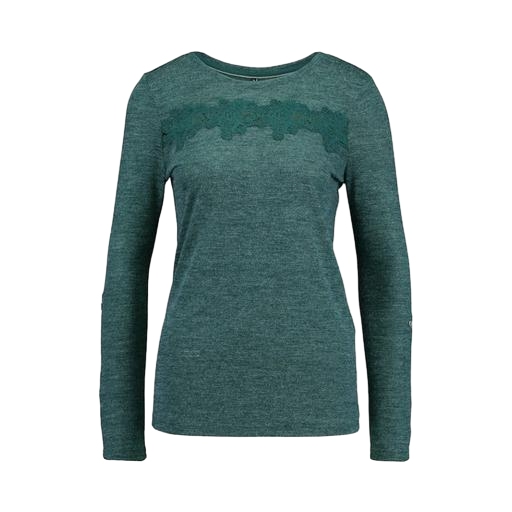
green lace-panel top, long sleeved green tee, green long-sleeve round-neck tee, white background